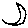
Label: moon